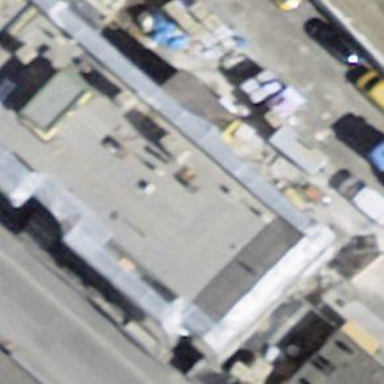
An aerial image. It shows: Building with flat roof.